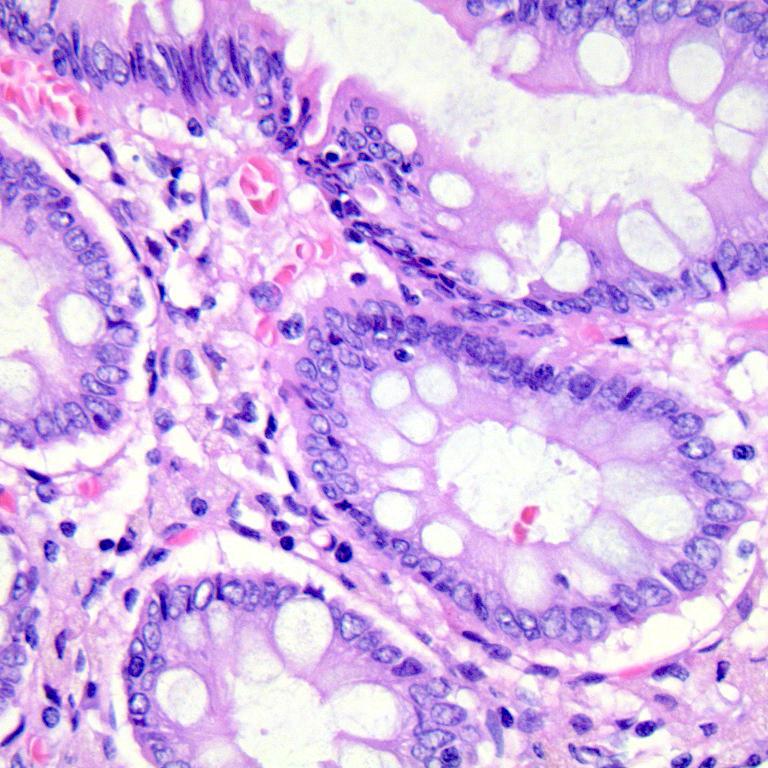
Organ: colon
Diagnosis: benign